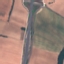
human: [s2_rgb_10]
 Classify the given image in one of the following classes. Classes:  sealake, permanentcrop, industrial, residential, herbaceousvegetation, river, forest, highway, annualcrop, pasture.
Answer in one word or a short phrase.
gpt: Highway